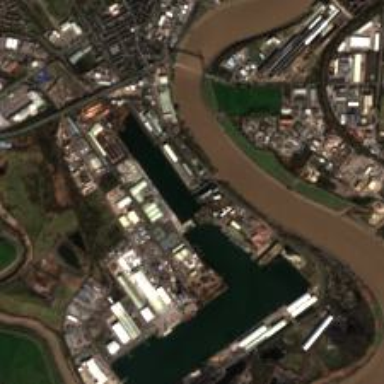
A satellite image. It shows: Man-made quay.